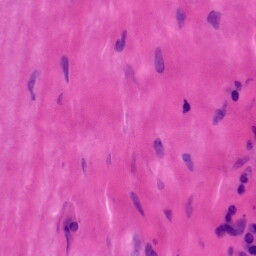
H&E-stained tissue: Tonsil